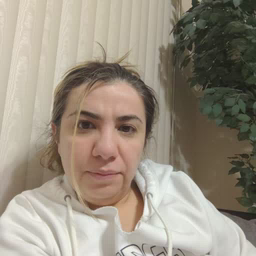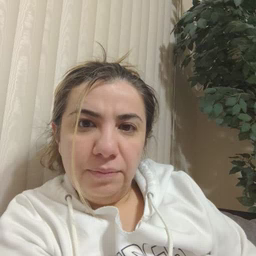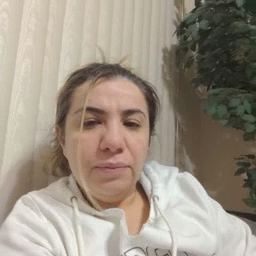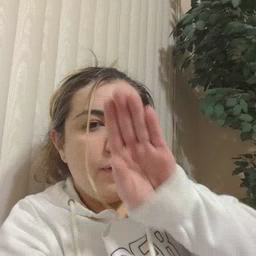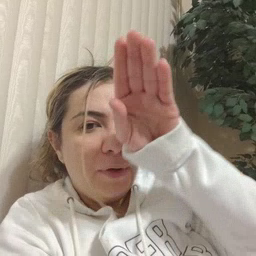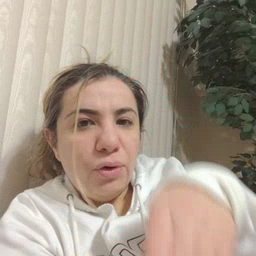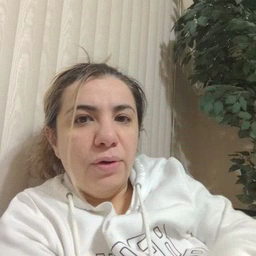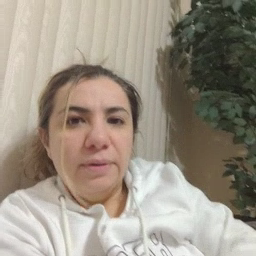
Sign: elephant